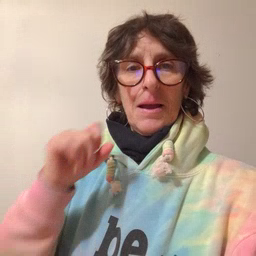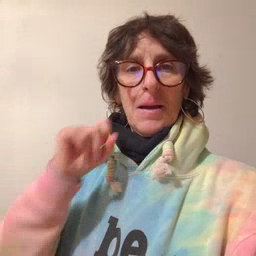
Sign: penny